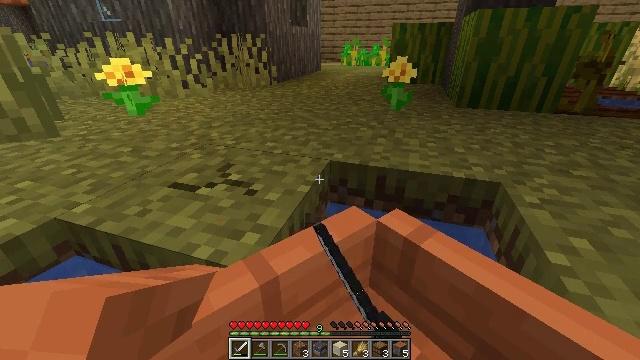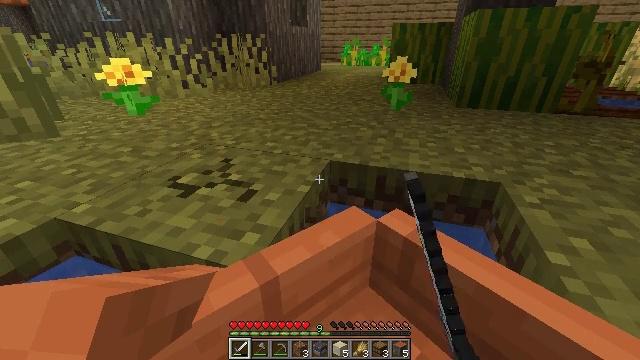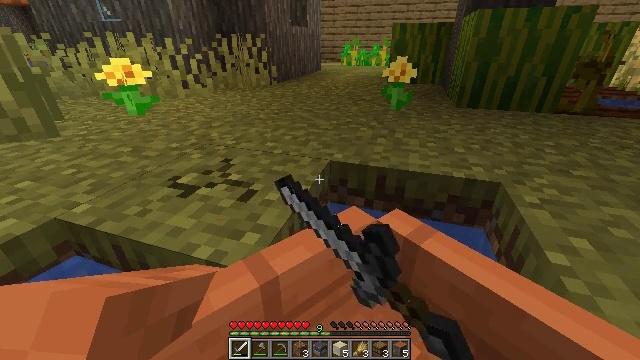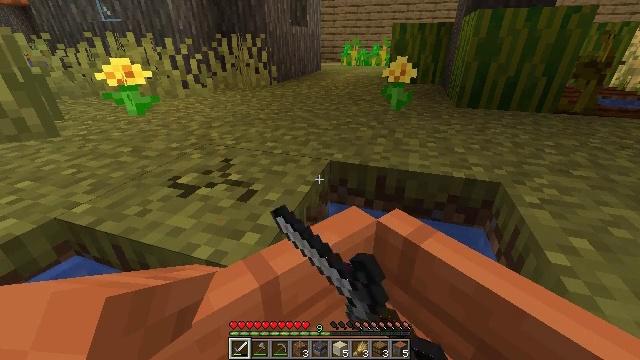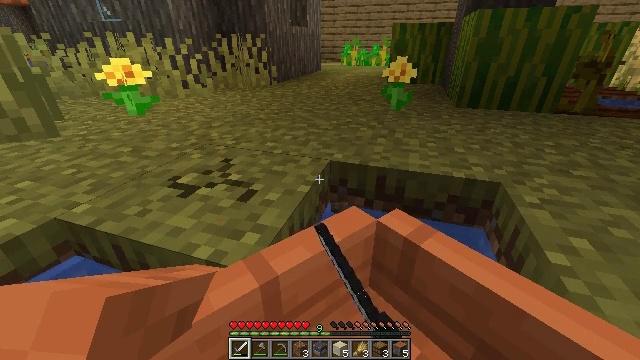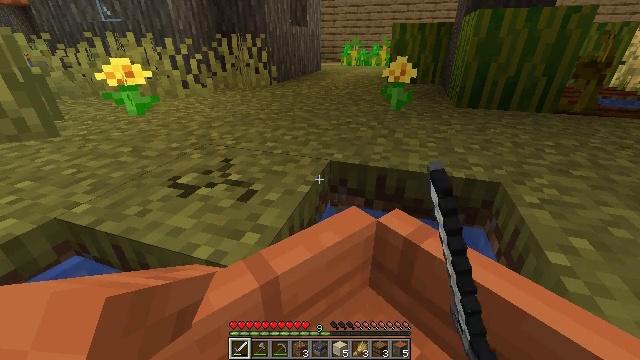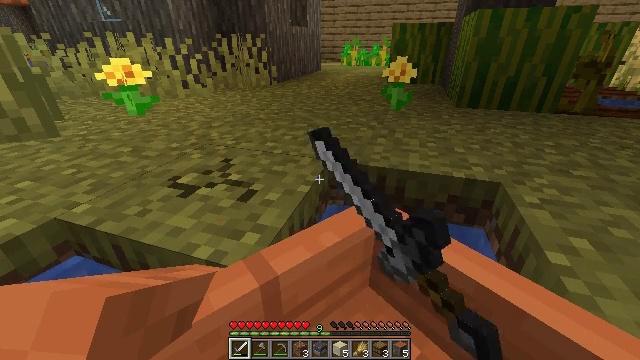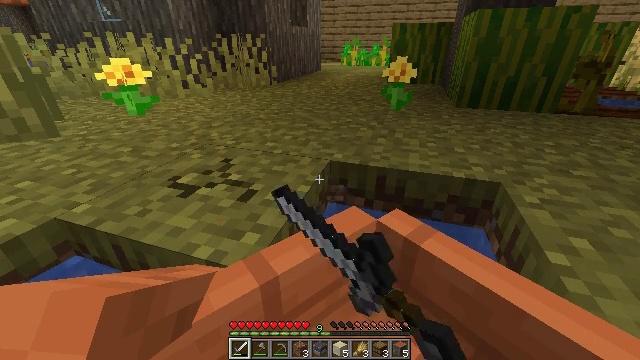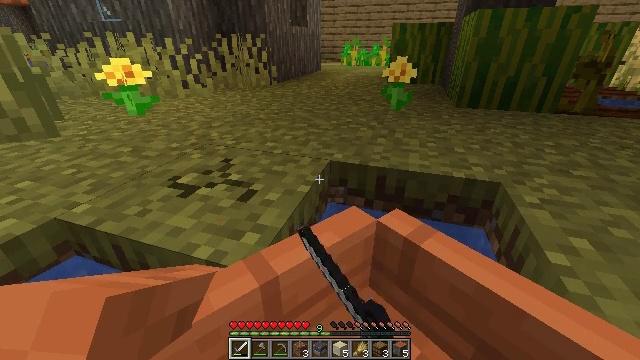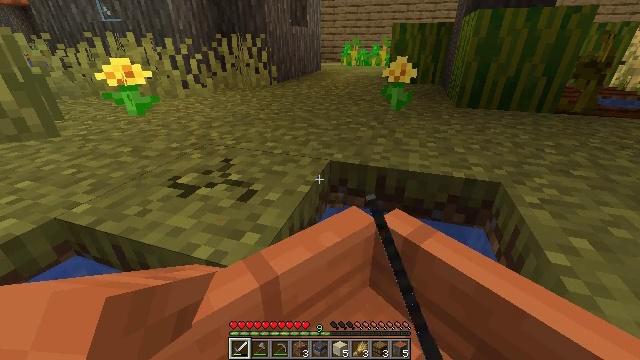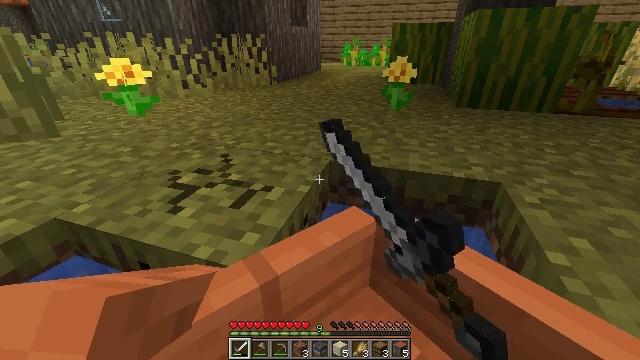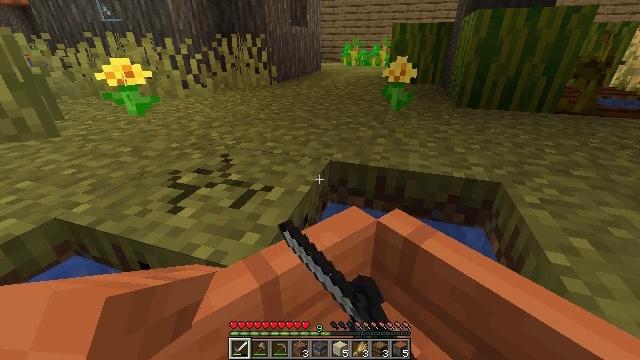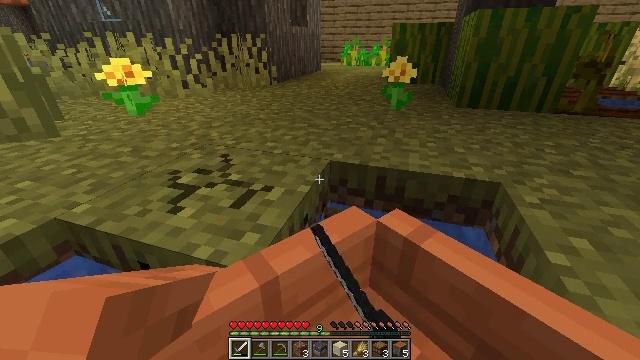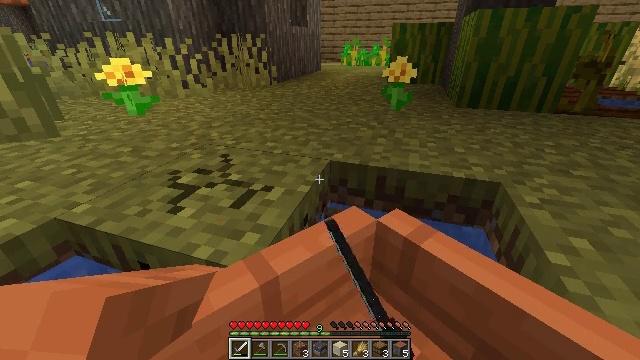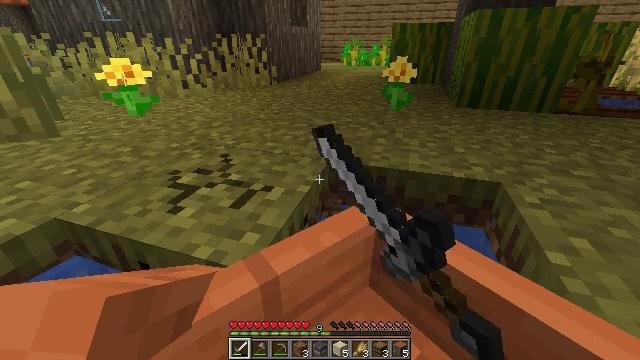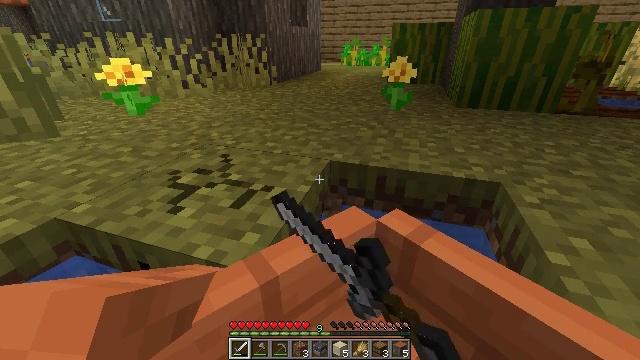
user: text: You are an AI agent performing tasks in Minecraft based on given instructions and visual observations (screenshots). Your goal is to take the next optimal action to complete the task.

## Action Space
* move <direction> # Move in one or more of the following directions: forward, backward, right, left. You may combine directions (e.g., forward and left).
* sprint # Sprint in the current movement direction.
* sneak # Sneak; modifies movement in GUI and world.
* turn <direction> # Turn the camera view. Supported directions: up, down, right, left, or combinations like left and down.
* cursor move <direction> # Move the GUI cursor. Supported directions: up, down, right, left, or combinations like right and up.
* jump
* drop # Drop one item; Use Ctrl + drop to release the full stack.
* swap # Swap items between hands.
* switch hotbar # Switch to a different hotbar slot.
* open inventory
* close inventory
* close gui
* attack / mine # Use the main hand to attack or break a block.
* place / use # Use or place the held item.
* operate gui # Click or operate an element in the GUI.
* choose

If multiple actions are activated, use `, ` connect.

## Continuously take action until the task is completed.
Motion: motion action
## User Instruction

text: Harvest grass block to clear the area.
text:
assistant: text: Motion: attack / mine
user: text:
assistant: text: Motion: attack / mine
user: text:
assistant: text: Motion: attack / mine
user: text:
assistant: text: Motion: attack / mine
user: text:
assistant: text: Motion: attack / mine
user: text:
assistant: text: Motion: attack / mine
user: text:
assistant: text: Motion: attack / mine
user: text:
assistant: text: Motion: attack / mine
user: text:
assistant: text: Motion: attack / mine
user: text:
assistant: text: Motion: attack / mine
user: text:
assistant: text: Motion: attack / mine
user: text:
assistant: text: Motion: attack / mine
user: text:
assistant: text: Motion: attack / mine
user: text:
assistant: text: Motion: attack / mine
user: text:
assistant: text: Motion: attack / mine
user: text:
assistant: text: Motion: attack / mine
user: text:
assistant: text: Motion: attack / mine
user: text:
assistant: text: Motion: attack / mine
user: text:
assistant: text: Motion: attack / mine
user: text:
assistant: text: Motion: attack / mine
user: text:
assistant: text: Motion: attack / mine
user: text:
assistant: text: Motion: attack / mine
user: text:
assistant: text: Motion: attack / mine
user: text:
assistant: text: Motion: attack / mine
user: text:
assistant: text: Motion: attack / mine
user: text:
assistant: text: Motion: attack / mine
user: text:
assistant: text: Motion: attack / mine
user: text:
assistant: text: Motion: attack / mine
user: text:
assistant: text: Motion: attack / mine
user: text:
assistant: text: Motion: attack / mine